The picture encodes a bearing's raw vibration samples as pixel intensities in a 2-D grid. What is the most likely bearing condition (normal, inner_race, outer_race, ball)?
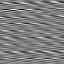
Answer: outer_race